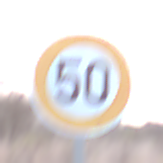
Verkehrszeichen: Geschwindigkeit50
Umgebung: Outdoor, Nature
Tageszeit: SunriseSunset
Wetter: Clear
Licht: Natural
Jahreszeit: NotSpecified
Kontrast: LowContrast